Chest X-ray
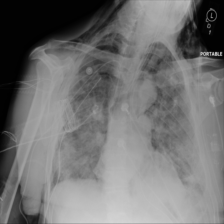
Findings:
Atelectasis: negative
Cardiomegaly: negative
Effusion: negative
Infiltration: negative
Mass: negative
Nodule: negative
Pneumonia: negative
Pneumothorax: negative
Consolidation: negative
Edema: negative
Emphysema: negative
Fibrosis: negative
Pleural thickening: negative
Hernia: negative